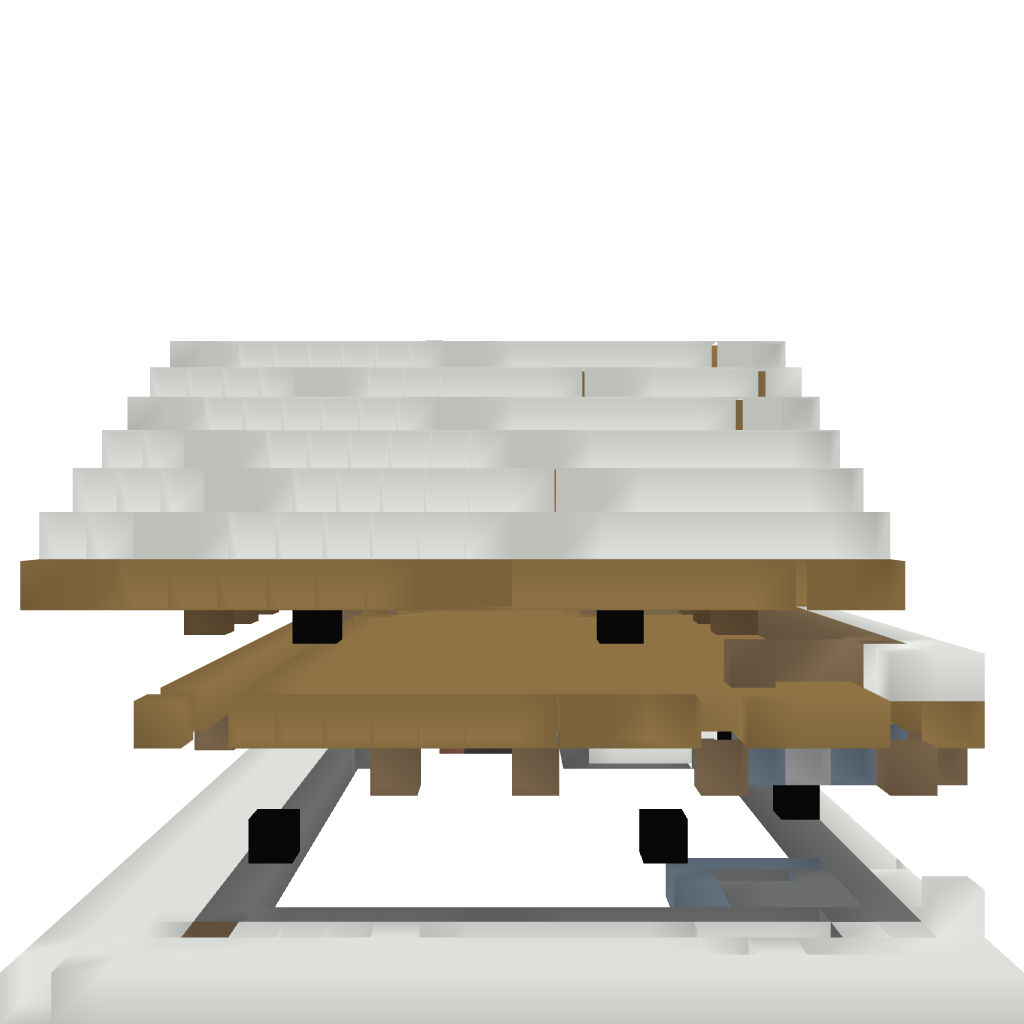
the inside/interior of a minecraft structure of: Winter Houses